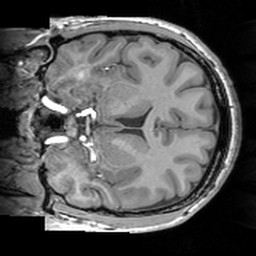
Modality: T1w
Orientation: coronal
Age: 22
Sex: female
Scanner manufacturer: siemens
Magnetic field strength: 3 T
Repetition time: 1.63 s
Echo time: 0.00311 s